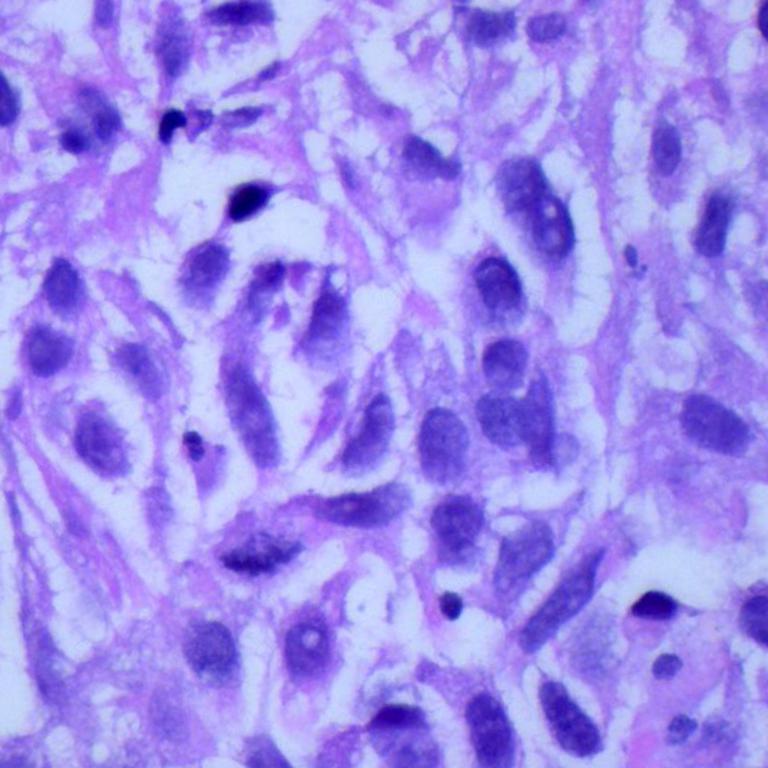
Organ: lung
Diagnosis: squamous carcinomas